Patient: sex M, age 74
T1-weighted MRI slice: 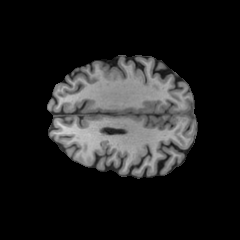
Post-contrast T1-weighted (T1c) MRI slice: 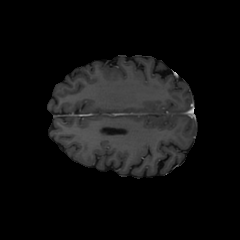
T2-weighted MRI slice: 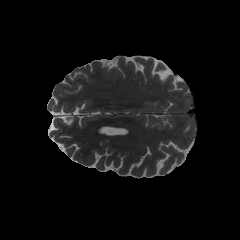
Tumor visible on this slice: no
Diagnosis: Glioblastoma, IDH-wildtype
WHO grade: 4